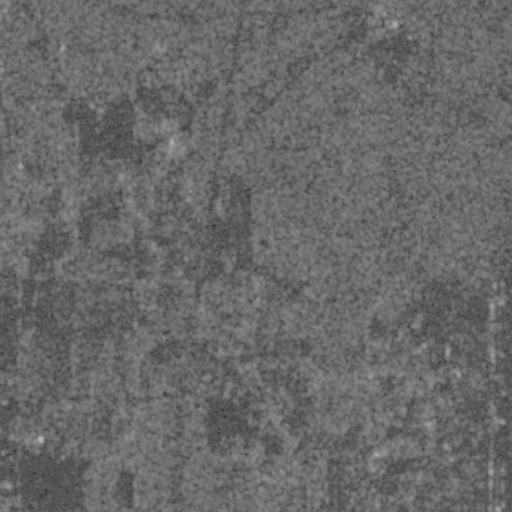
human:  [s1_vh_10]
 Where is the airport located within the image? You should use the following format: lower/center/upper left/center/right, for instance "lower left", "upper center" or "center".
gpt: The airport is located in the lower right of the image.
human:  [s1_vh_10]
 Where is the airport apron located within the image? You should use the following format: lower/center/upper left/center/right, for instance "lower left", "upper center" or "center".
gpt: The airport apron is located in the lower right of the image.
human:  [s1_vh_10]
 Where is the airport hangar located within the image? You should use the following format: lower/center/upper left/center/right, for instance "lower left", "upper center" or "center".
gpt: The airport hangar is located in the lower right of the image.
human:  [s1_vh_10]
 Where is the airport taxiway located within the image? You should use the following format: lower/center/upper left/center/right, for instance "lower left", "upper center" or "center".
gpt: The airport taxiway is located in the lower right of the image.
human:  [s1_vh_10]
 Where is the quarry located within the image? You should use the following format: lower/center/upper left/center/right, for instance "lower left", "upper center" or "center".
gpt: The quarry is located in the upper center of the image.
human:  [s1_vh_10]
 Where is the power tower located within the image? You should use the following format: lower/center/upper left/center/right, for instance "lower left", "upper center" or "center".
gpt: There is no power tower in the image.

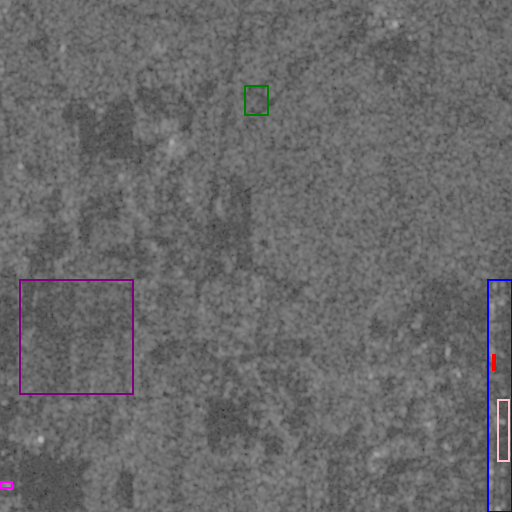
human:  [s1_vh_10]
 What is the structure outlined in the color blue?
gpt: The structure outlined in blue is an airport.
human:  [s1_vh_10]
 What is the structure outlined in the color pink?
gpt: The structure outlined in pink is an airport apron.
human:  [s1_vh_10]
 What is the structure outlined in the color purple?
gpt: The structure outlined in purple is a crop field.
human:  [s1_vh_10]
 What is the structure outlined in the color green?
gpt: The structure outlined in green is a quarry.
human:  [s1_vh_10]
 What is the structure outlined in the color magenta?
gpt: The structure outlined in magenta is a building.
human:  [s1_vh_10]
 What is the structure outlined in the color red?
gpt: The structure outlined in red is a building.
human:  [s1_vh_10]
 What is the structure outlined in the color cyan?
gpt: There is no cyan outline.